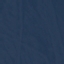
Land use / land cover: SeaLake